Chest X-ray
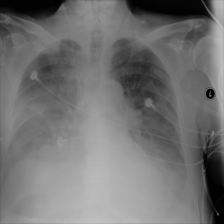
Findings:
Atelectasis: negative
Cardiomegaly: negative
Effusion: positive
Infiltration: negative
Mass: negative
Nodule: negative
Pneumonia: negative
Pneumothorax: negative
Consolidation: negative
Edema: negative
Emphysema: negative
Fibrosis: negative
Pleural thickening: negative
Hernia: negative